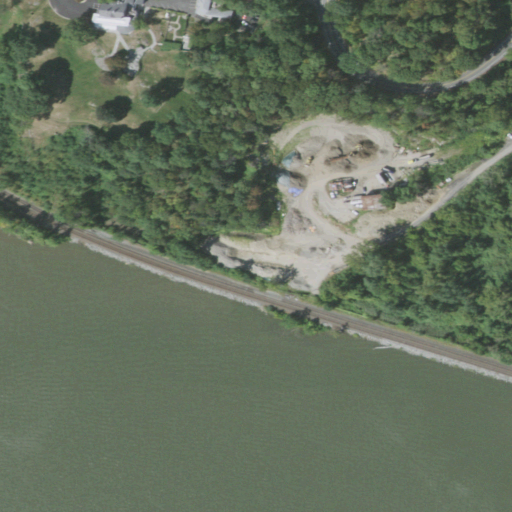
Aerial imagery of cape in New York named Roa Hook containing open water, deciduous forest, herbaceous wetlands, pasture, medium intensity development, open development, barren land, low intensity development, and grassland